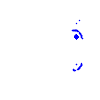
Particle: electron